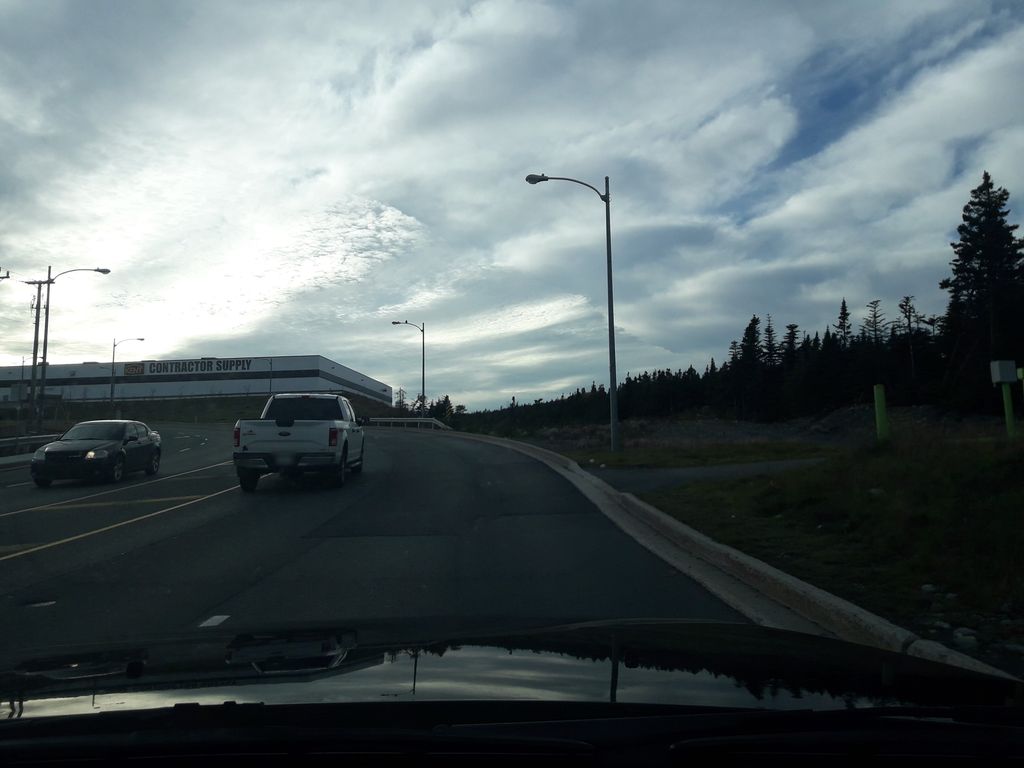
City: st_johns